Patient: sex F, age 76
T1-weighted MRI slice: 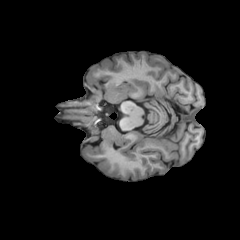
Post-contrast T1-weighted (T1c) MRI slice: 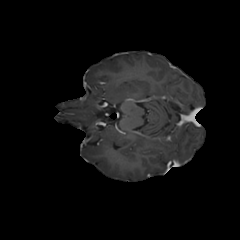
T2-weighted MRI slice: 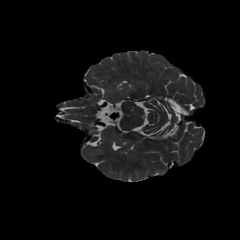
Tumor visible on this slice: no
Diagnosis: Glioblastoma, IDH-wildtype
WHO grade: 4